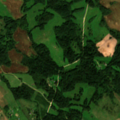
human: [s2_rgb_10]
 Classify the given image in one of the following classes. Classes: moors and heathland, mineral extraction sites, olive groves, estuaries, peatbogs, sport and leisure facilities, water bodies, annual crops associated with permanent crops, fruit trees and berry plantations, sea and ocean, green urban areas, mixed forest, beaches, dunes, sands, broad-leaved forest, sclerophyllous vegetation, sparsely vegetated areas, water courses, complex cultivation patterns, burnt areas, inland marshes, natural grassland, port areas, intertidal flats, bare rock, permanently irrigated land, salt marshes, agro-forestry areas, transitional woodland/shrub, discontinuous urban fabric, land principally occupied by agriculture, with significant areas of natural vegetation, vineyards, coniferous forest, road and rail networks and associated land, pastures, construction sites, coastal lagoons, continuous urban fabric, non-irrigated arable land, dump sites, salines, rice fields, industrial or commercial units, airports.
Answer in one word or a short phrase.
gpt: non-irrigated arable land, land principally occupied by agriculture, with significant areas of natural vegetation, broad-leaved forest